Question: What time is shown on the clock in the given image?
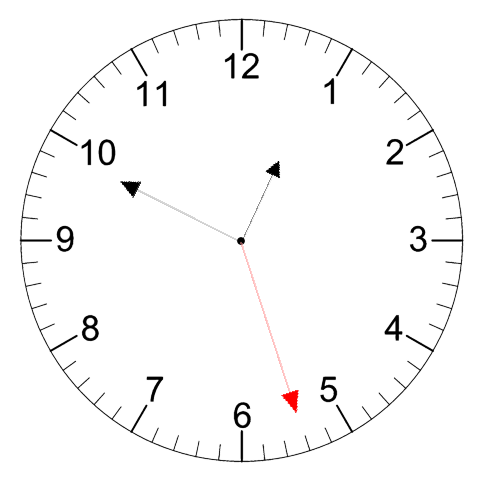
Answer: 12:49:27